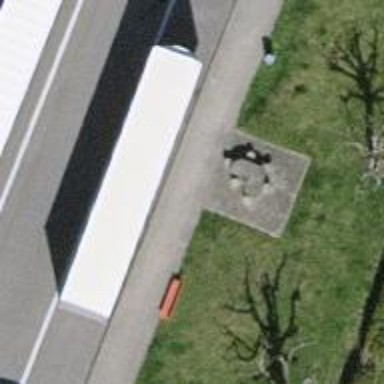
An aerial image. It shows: Picnic table located in leisure land area.